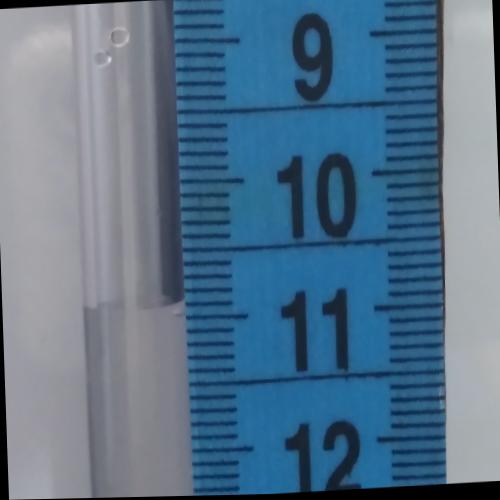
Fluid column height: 10.9 cm